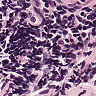
Metastatic tissue present: no